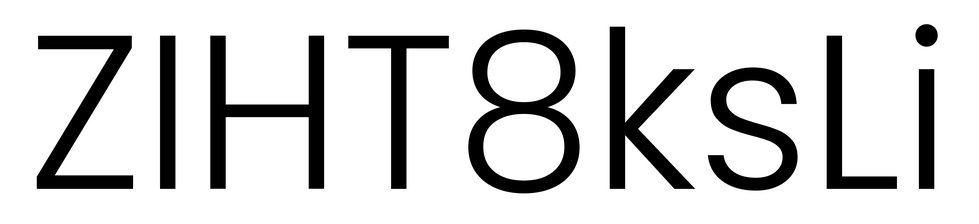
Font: Poppins-Light